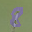
Label: 8